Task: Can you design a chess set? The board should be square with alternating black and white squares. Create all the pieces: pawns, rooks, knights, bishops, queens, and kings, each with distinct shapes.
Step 3462:
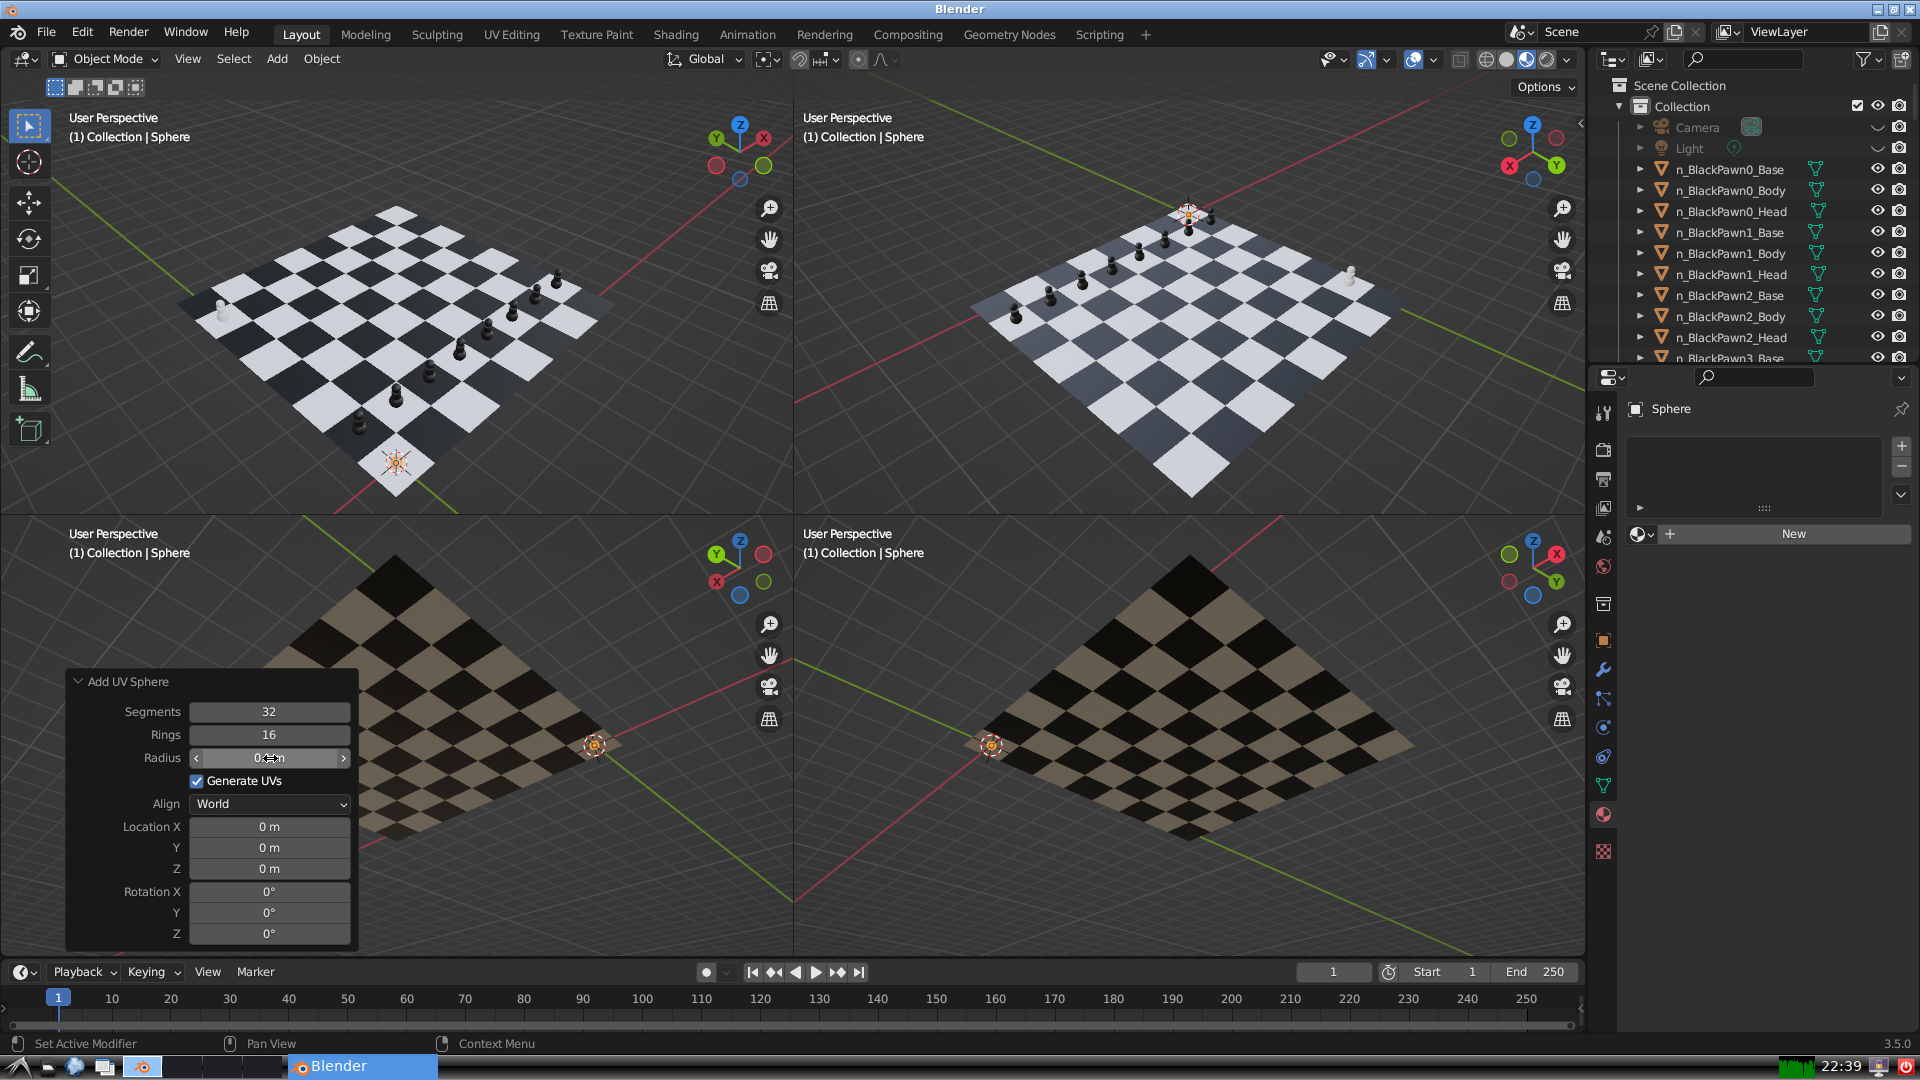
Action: click: no